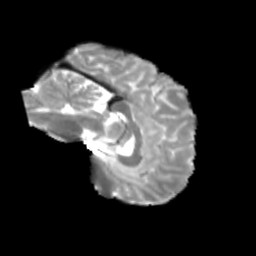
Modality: T2w
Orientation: sagittal
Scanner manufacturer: siemens
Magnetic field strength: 3 T
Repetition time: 4 s
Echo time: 0.0594 s